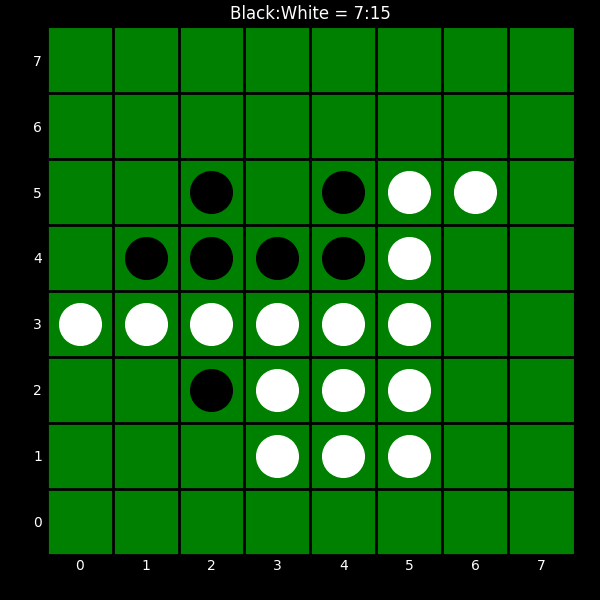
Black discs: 7
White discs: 15